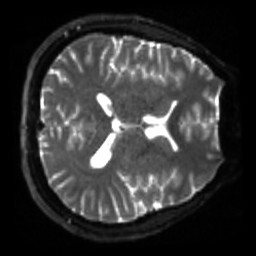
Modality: sbref
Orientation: axial
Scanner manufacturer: siemens
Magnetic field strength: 3 T
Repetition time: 4 s
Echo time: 0.0594 s